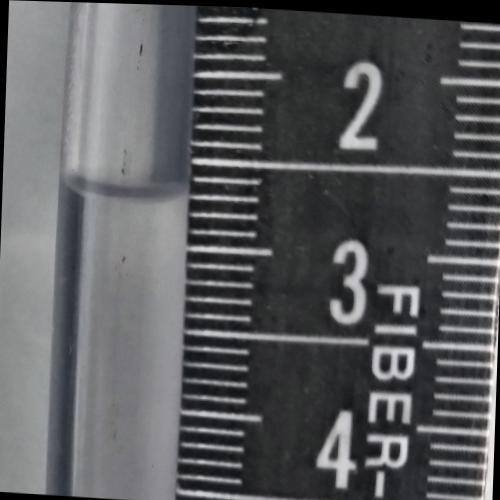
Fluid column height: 2.7 cm